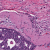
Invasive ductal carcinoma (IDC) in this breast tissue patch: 0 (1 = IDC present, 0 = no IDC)